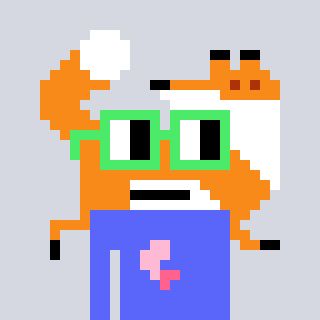
a pixel art character with square light green glasses, a fox-shaped head and a purple-colored body on a cool background